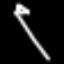
Label: pencil